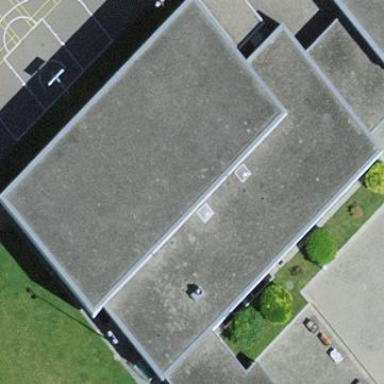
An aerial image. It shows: School building.